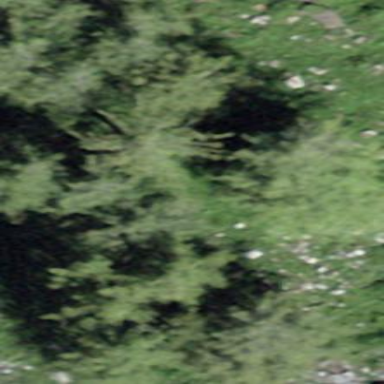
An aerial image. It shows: Forest area.